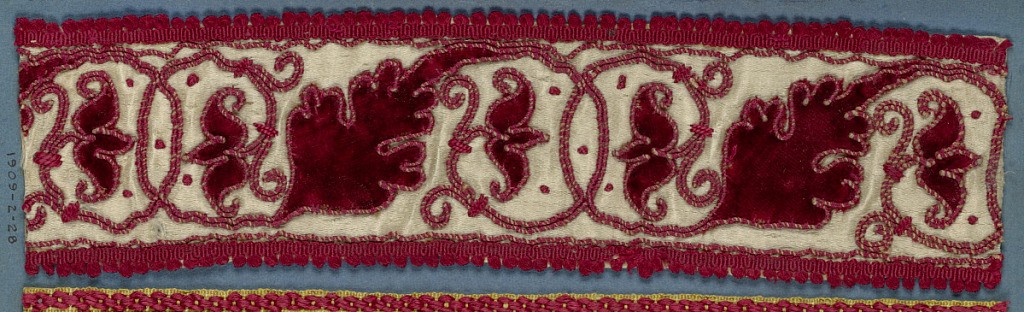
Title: Trimming
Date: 19th century
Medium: silk
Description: Trimming fragment in a design of flowers, leaves and tendrils on scrolling stems in red on a white satin ground with an appliqué of red cord. Narrow red cord (gimp) on both edges.